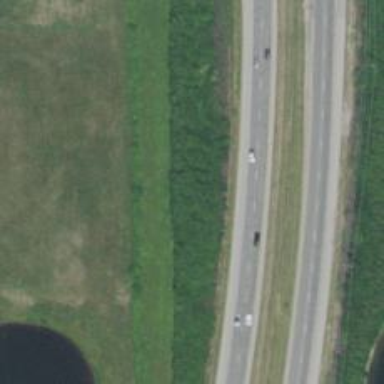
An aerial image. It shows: Expressway with asphalt surface.